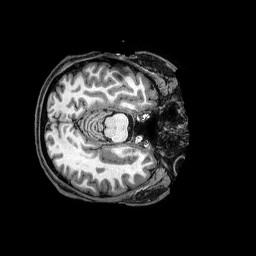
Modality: T1w
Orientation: axial
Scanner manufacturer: philips
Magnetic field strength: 3 T
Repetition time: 2.5 s
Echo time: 0.0057 s